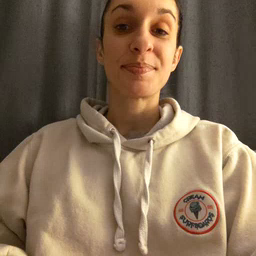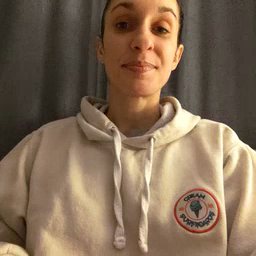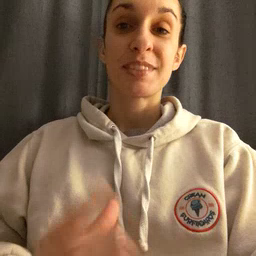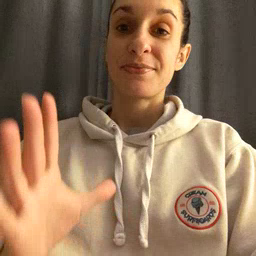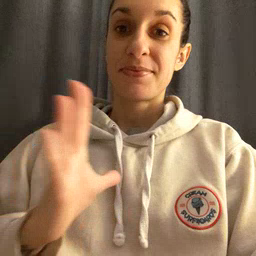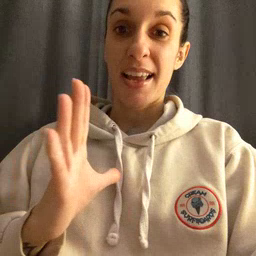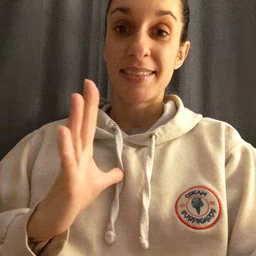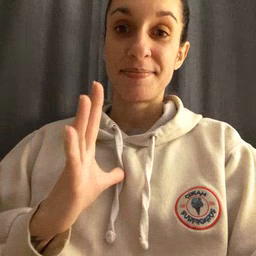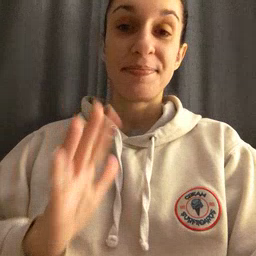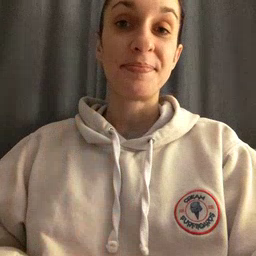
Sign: fine